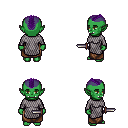
a pixel art fantasy rpg character, female body template, orc, green skin, chain mail, robe skirt, purple short mohawk hairstyle, dagger, four views (front, back, left, right), 2x2 character sprite sheet, small pixel art, hard edges, no anti-aliasing